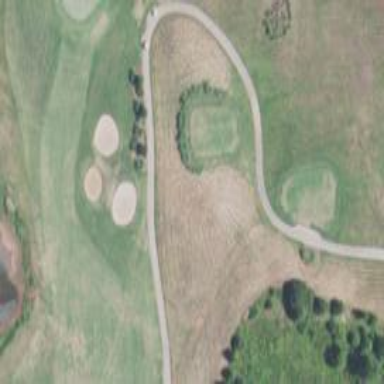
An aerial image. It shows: Area of rough grass used for golf.